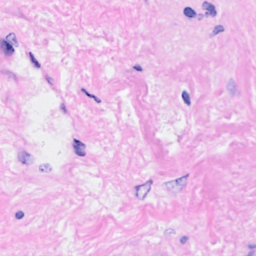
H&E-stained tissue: Breast